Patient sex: M
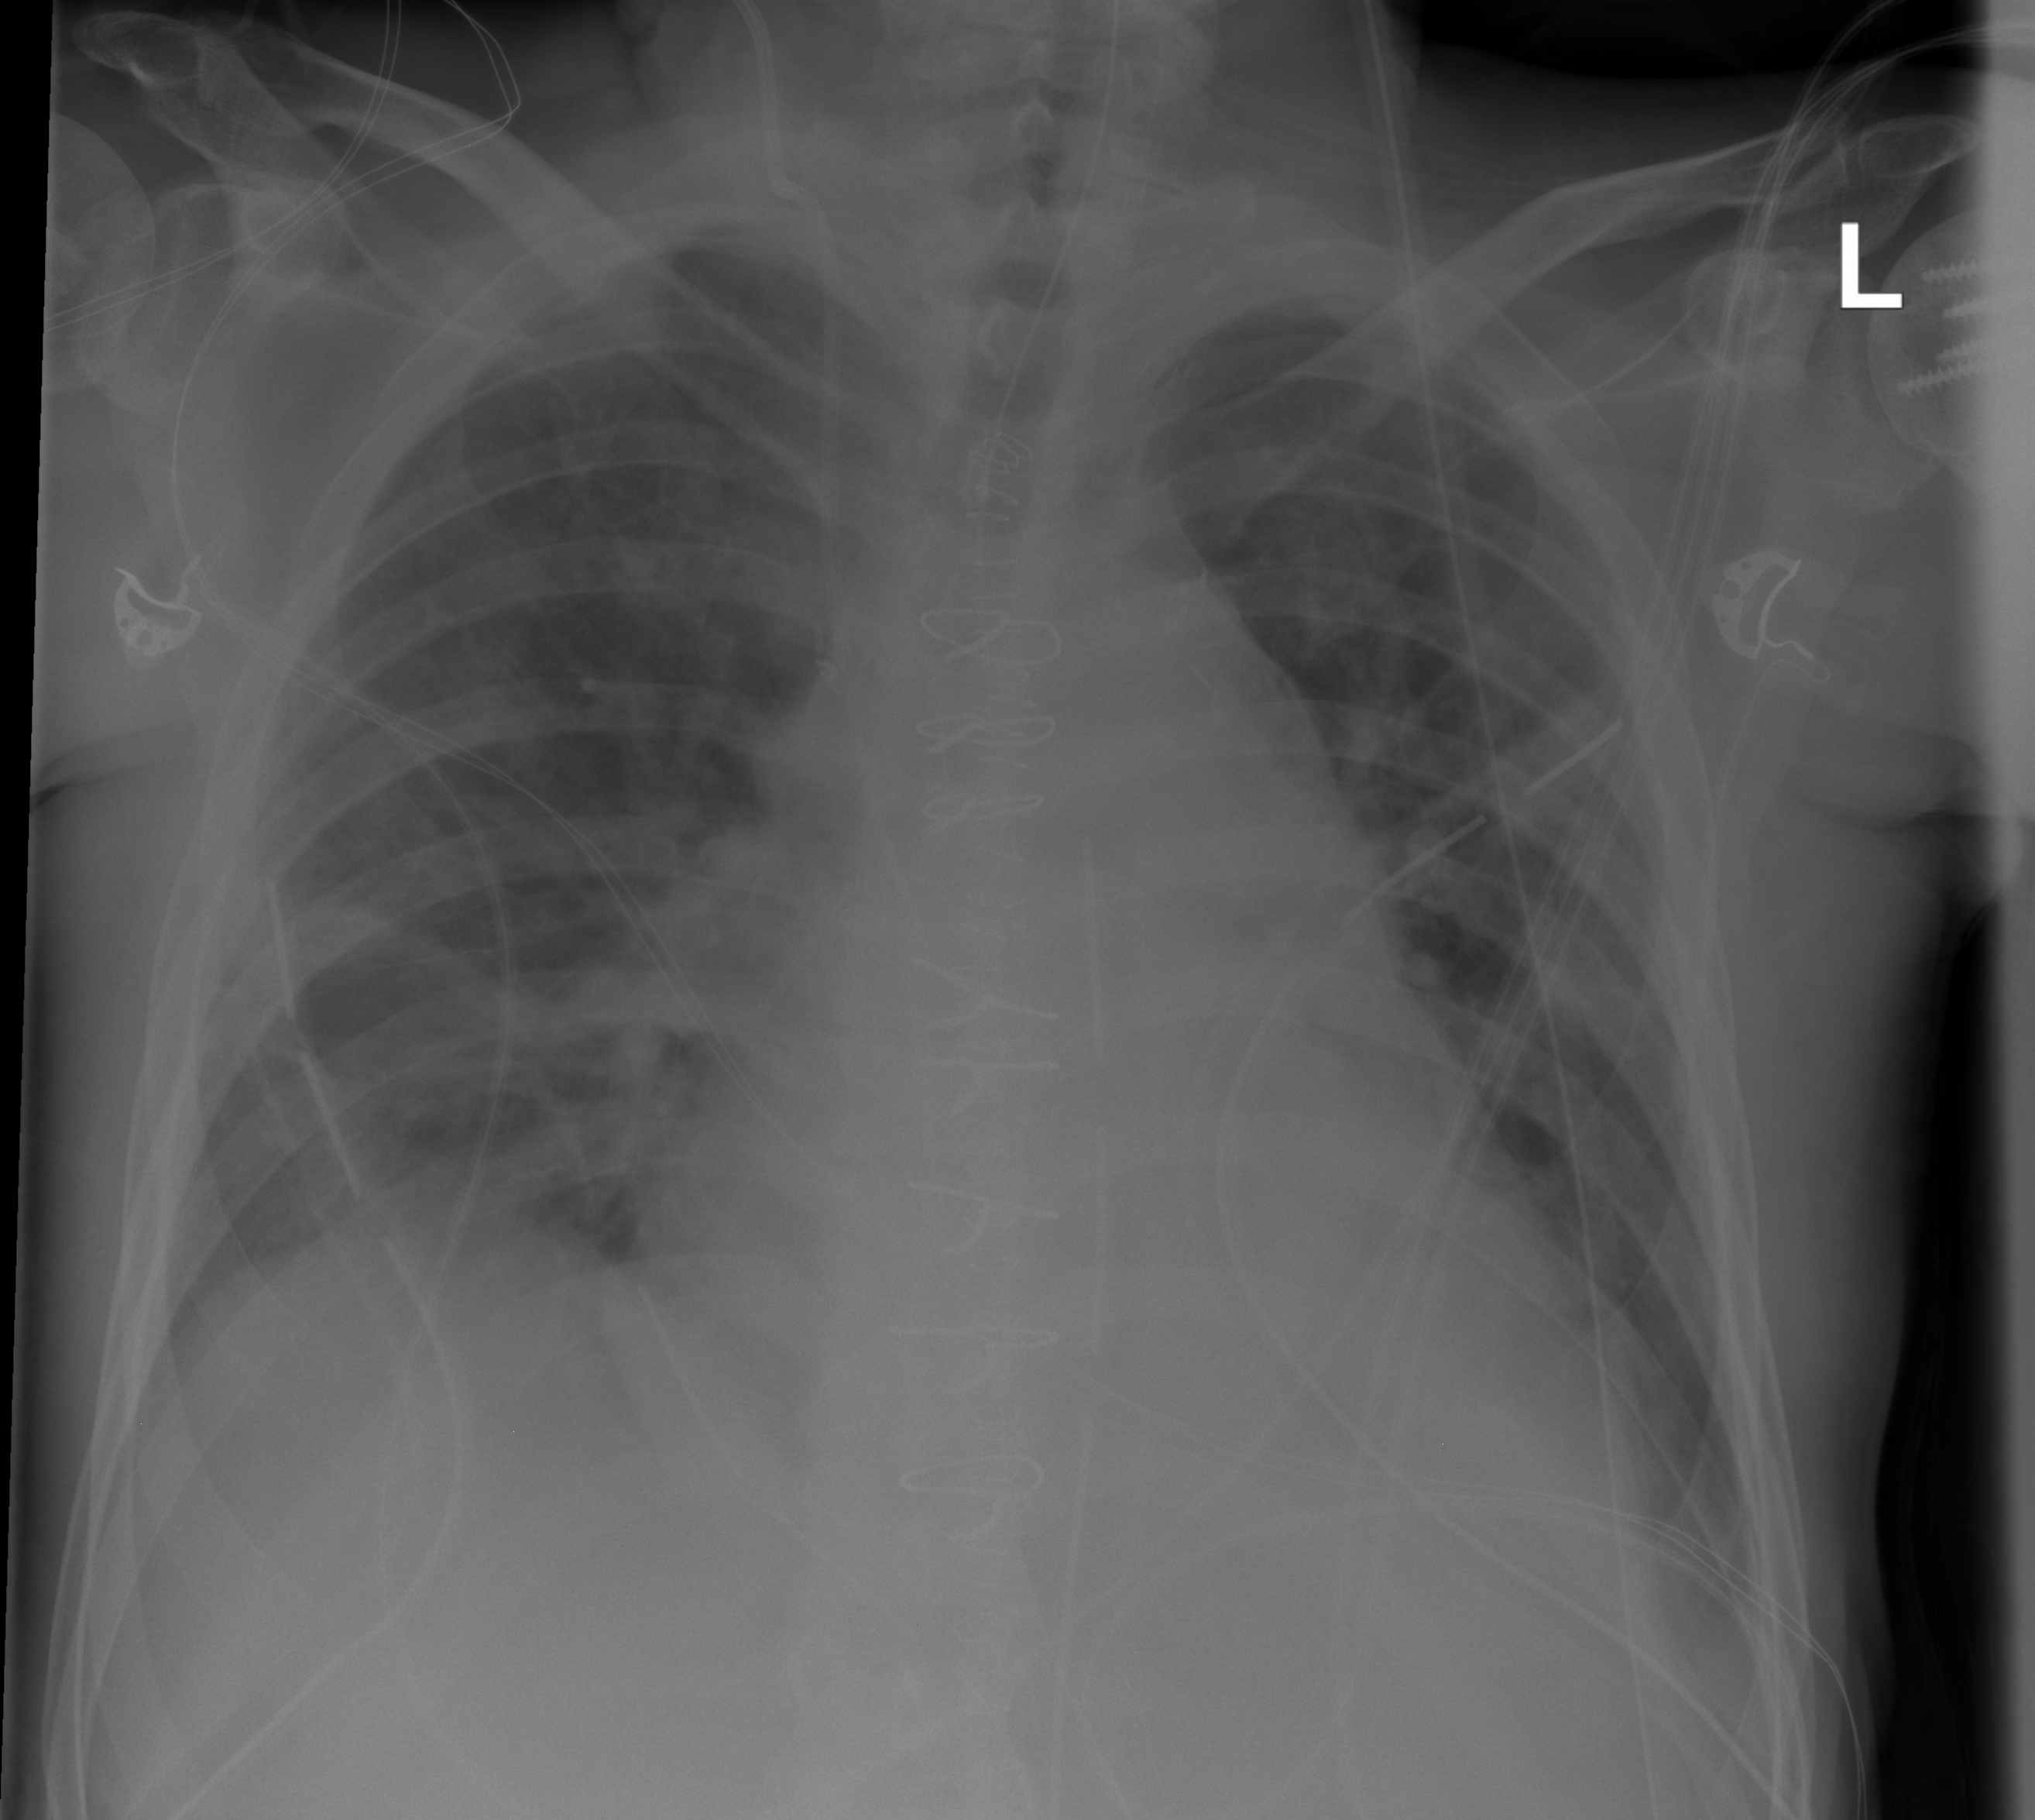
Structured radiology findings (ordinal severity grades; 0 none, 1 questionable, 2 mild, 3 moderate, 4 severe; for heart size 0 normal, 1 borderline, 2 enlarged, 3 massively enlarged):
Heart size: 2
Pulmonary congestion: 2
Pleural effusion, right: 2
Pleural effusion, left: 2
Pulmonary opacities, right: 3
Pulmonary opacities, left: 2
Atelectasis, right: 0
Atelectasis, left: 0